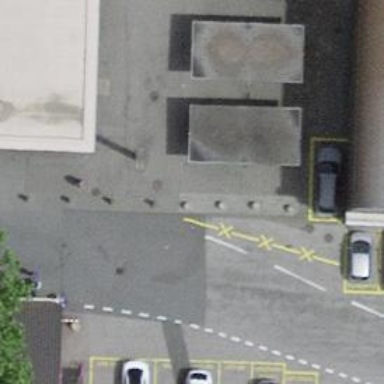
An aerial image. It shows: Bollard barrier.